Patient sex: M
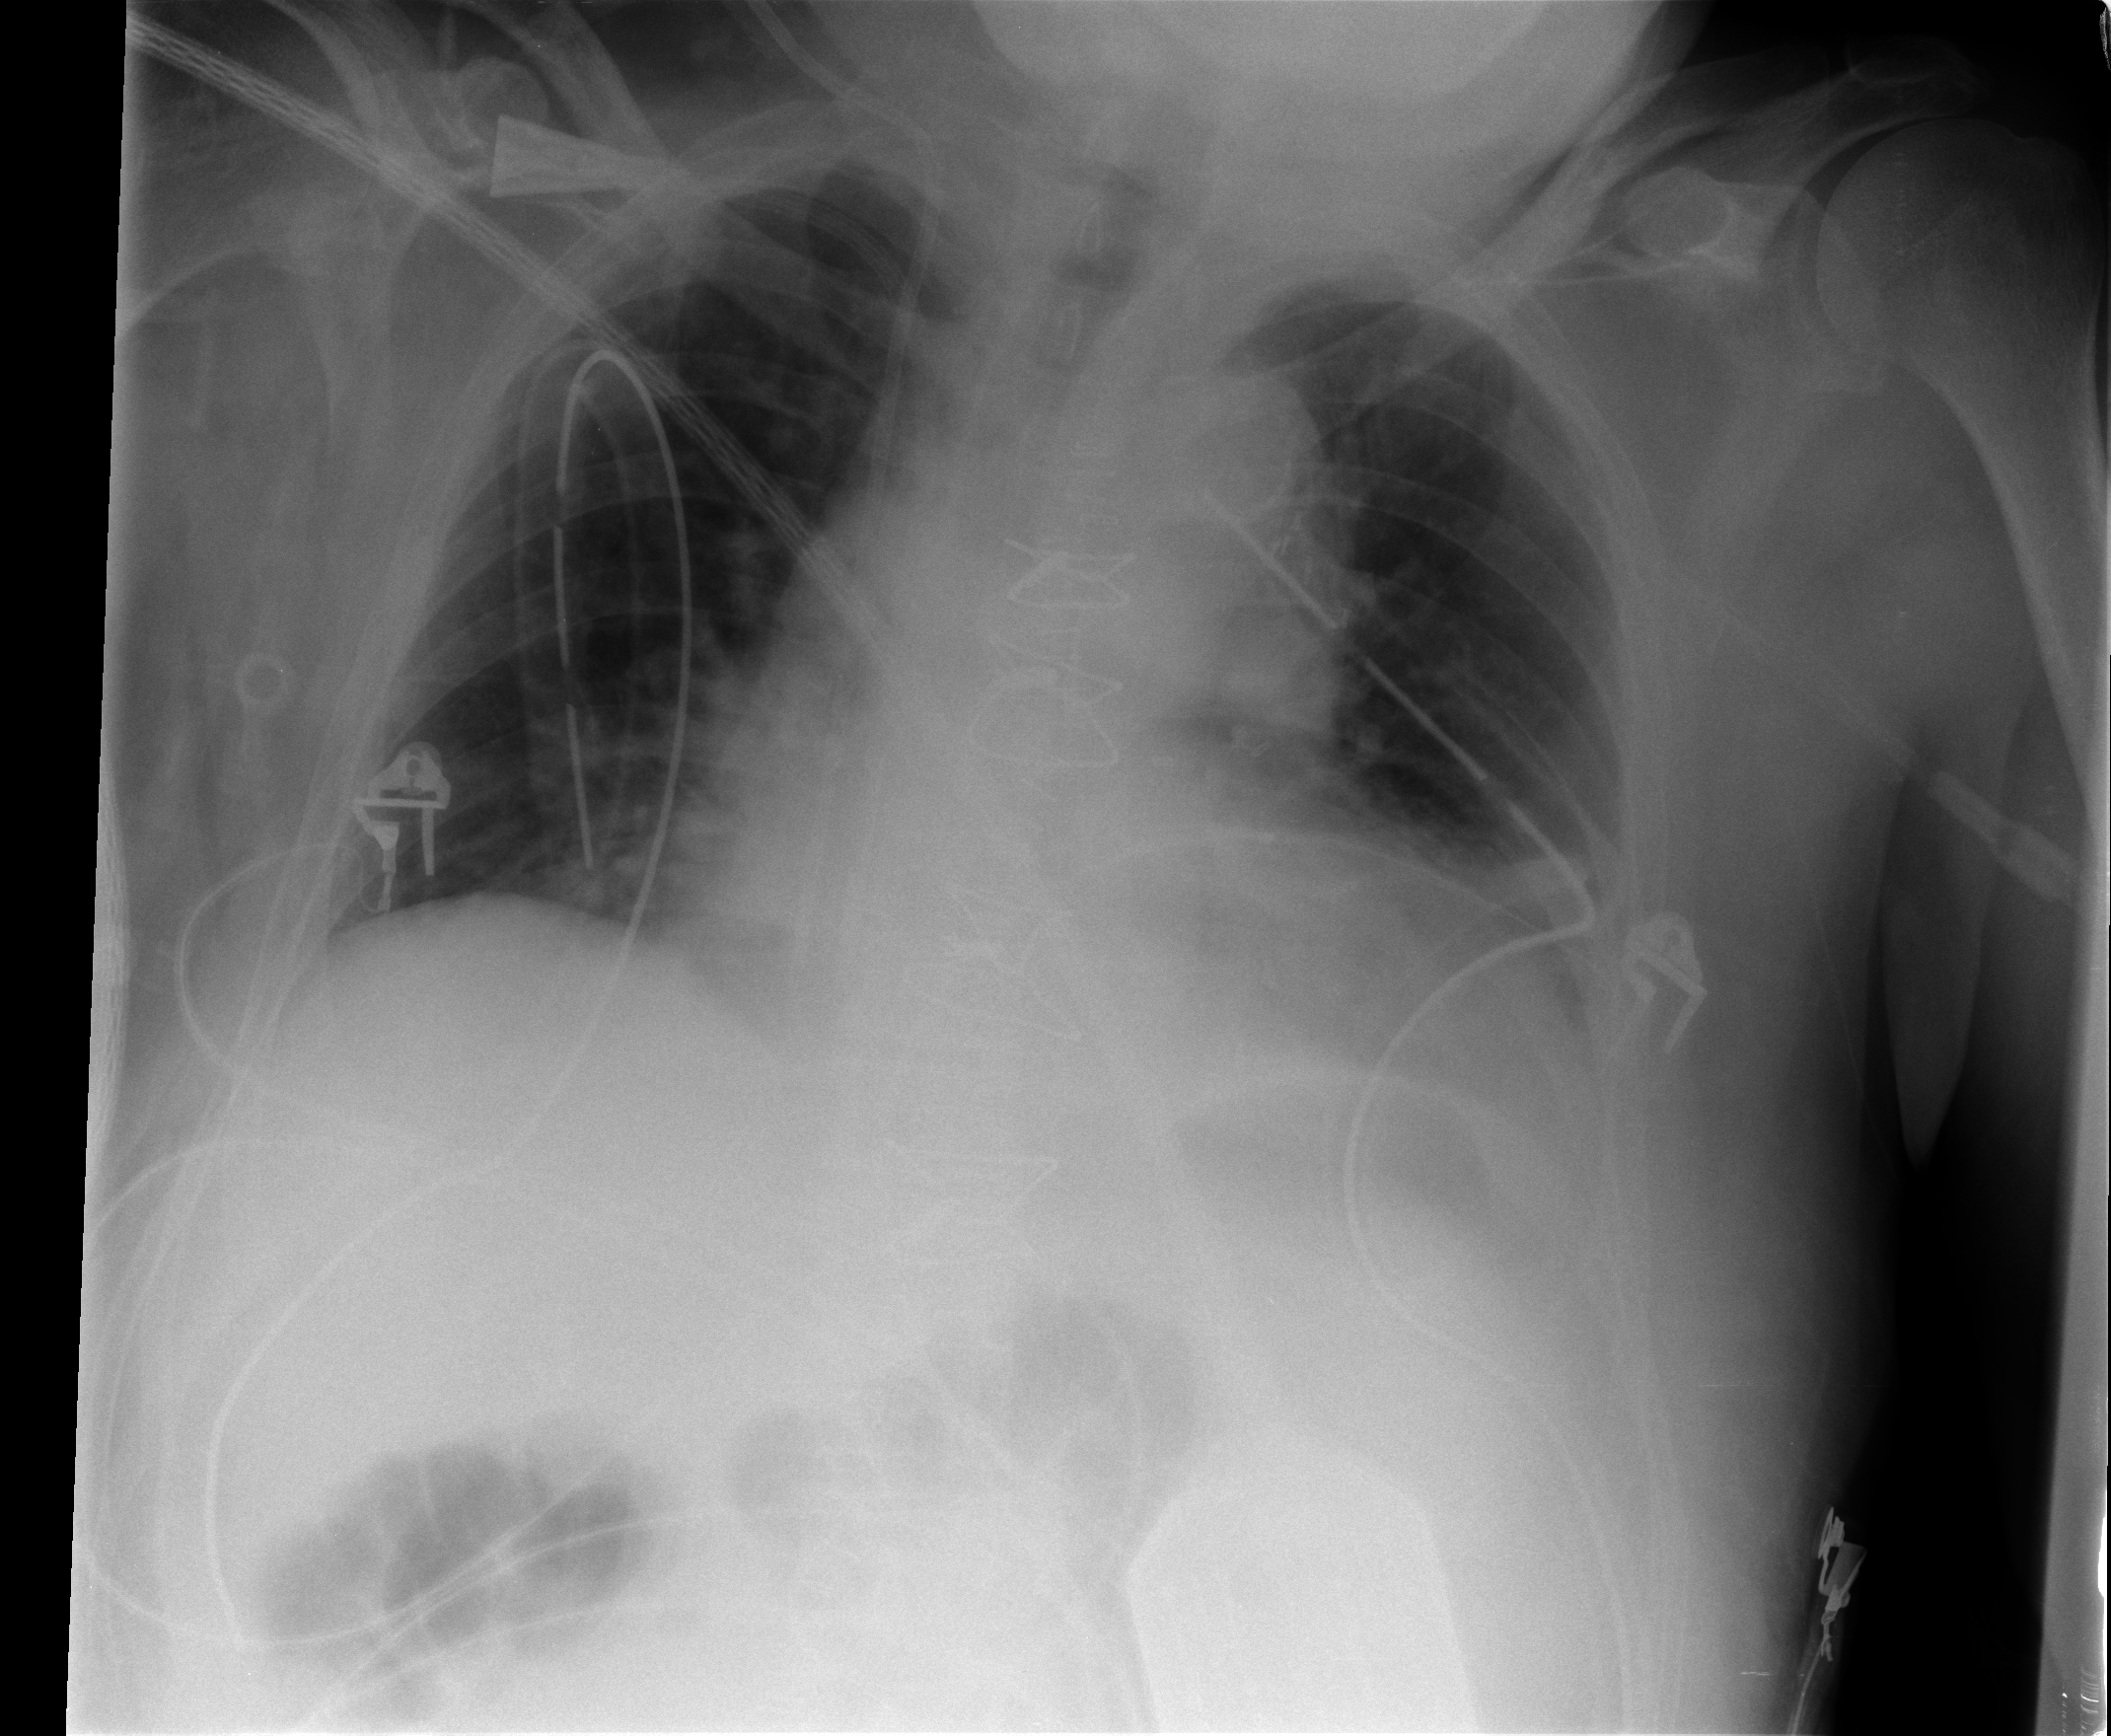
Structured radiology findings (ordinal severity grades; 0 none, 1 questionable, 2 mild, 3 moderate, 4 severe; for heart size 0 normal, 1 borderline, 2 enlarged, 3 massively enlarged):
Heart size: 0
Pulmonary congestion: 0
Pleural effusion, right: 0
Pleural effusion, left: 1
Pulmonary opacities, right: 0
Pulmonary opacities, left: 0
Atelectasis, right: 2
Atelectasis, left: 2